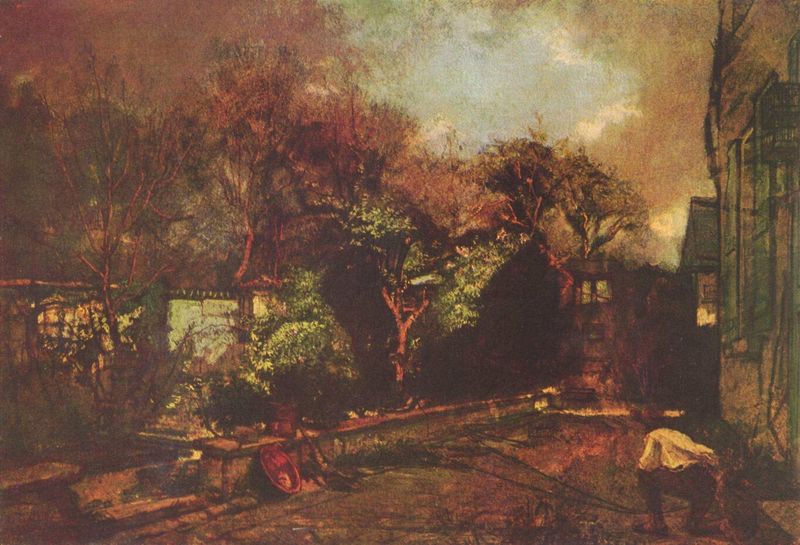
Titel: Vogelfang
Künstler: Thomas Couture
Standort: Budapest
Institution: Szépmüvészeti Múzeum
Schlagwörter: baum, blau, dunkel, feuer, gemälde, gewitter, himmel, laub, mann, schatten, wasser, weiß, wolken, aquarell, bäume, fluss, grün, impressionismus, landschaft, menschen, stadt, äste, abend, braun, fenster, grau, hell, licht, schwarz, strasse, tür, dach, gebäude, haus, park, rasen, rot, weg, wiese, wolke, zaun, beige, malerei, symbolismus, hemd, hose, wand, blass, mensch, rembrandt, schale, schüssel, steine, teller, trauer, bild, öl, ast, dämmerung, häuser, natur, sonnenaufgang, stamm, strauch, zweige, brüstung, büsche, rauch, sonne, boden, figur, schnur, person, pflanze, pflanzen, krone, wald, bauern, fensterläden, garten, krug, hellblau, balkon, terrasse, hocke, düster, ansicht, fassade, gasse, man, perspektive, pflaster, fischer, netze, dorf, mauer, allee, graphik, hecke, sonnenuntergang, kahl, bauernhof, herbst, hof, idylle, läden, bank, querformat, stämme, treppe, unwetter, wetter, duktus, korb, stufe, stufen, besen, knie, grass, bauer, hinterhof, schild, fensterladen, ruine, bücken, hauswand, linear, knien, leinwand, gemäuer, bedrohung, antik, geäst, brauntöne, rotbraun, knieend, kniend, knieen, tonig, unkraut, rötlich, landwirtschaft, fensterbrett, gebückt, gestrüpp, käfig, rostrot, netz, schaufel, lade, fischernetze, oliven, messung, mäuerchen, dorfstraße, rost, trist, kniet, bä, knieender, kniender, fegen, kniefigur, jäten, rostfarben, auflockerung, ich sehe keine bild, 0landschaft, netzwe, netzw, olivenernte, veru h, bogden